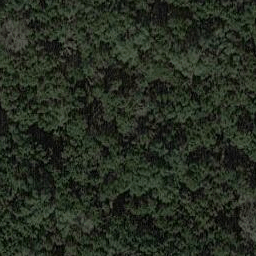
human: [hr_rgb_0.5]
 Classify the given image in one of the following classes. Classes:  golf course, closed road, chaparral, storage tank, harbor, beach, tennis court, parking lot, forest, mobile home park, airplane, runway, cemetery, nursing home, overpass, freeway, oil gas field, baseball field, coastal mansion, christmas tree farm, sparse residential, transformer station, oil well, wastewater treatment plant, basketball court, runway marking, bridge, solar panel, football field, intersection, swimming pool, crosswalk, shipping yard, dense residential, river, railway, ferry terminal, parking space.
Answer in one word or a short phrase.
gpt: forest